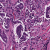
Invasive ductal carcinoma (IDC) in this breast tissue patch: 1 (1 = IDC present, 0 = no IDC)